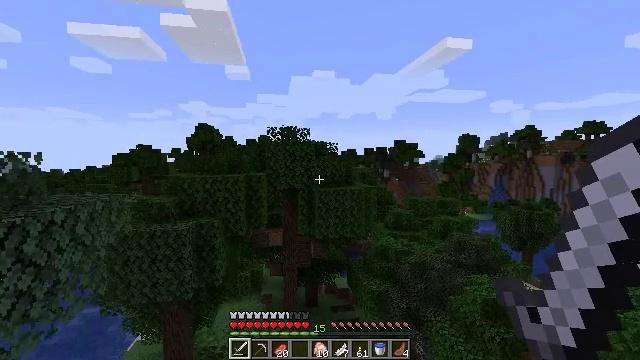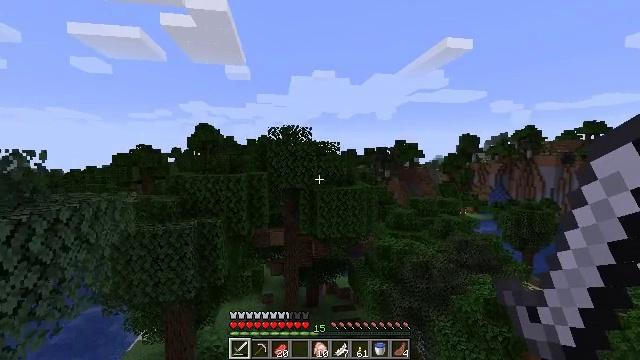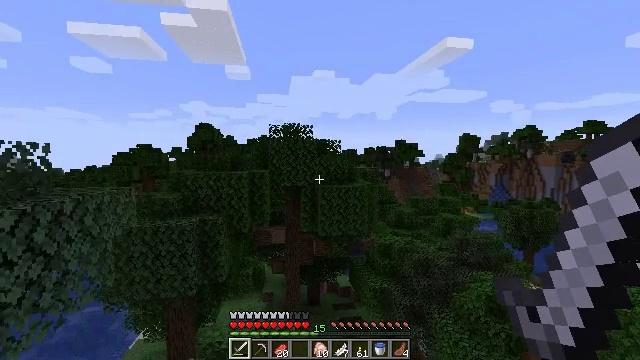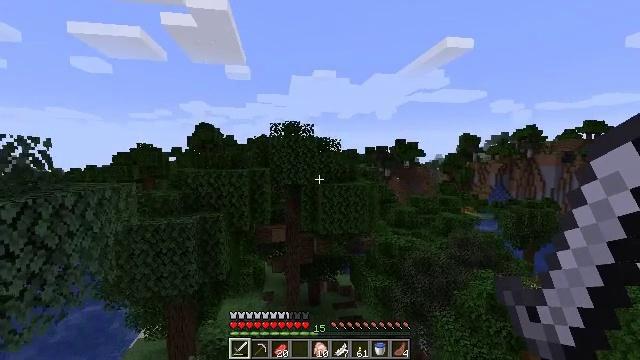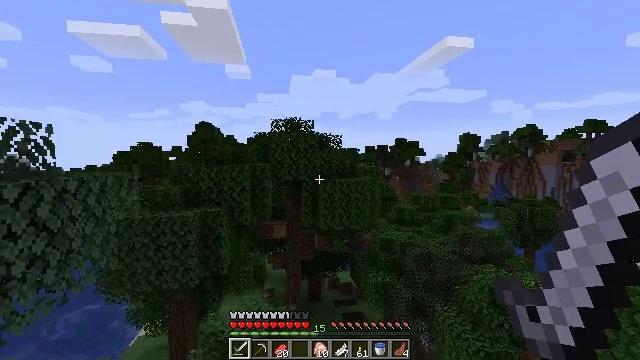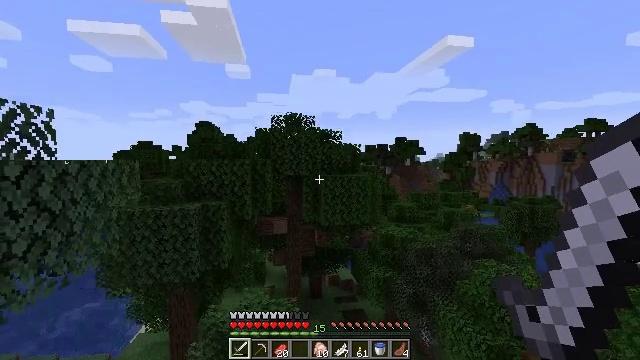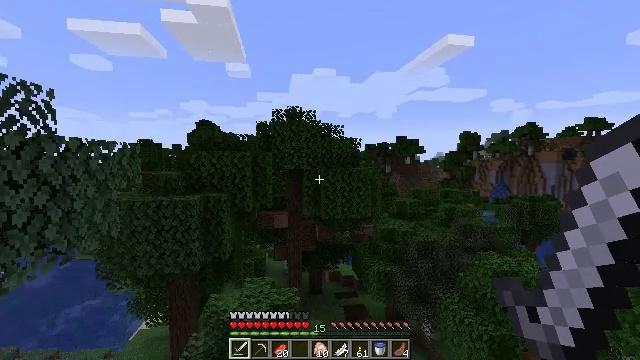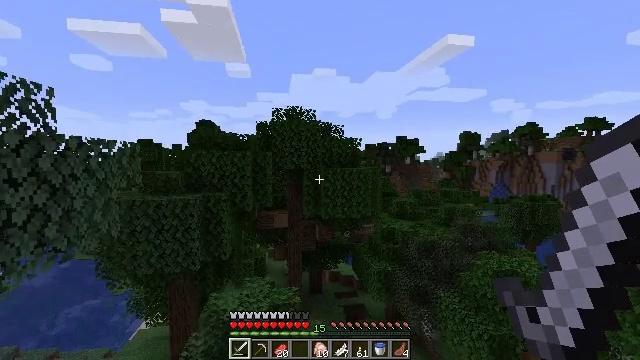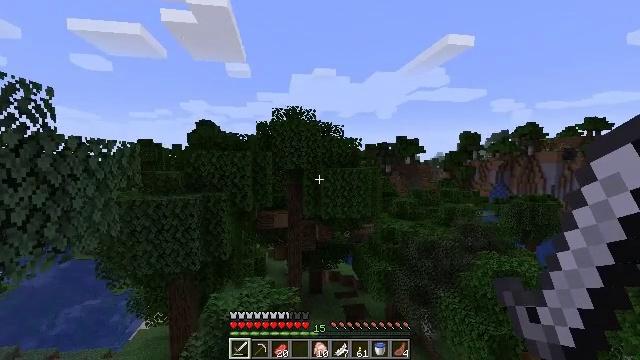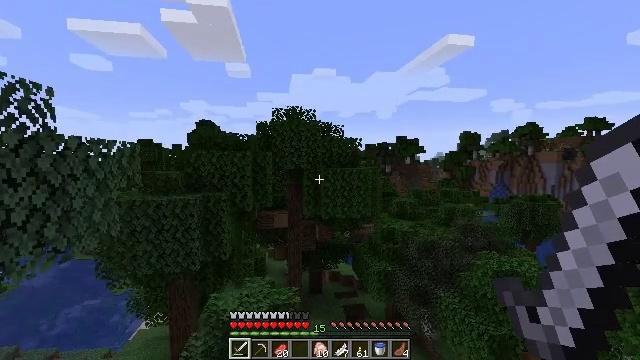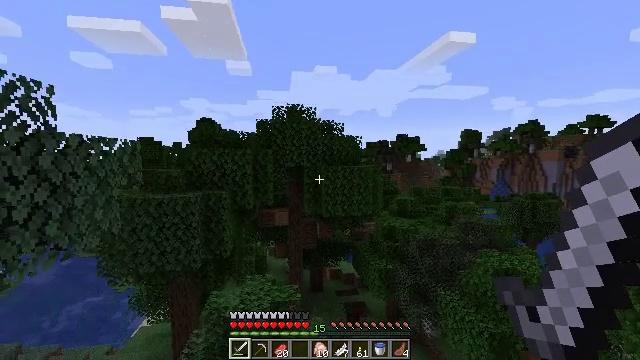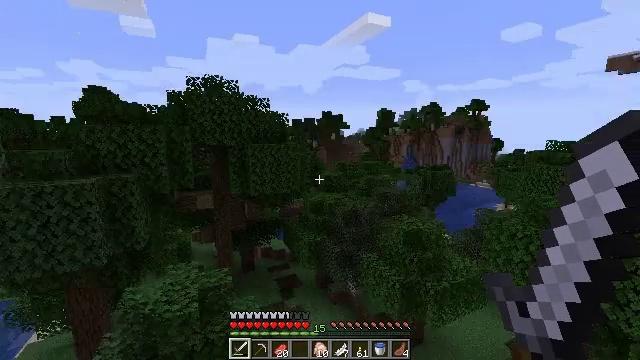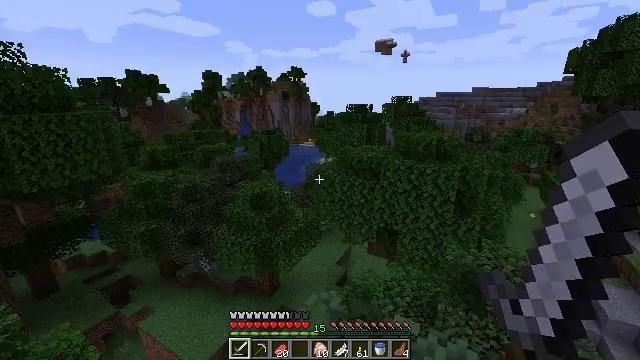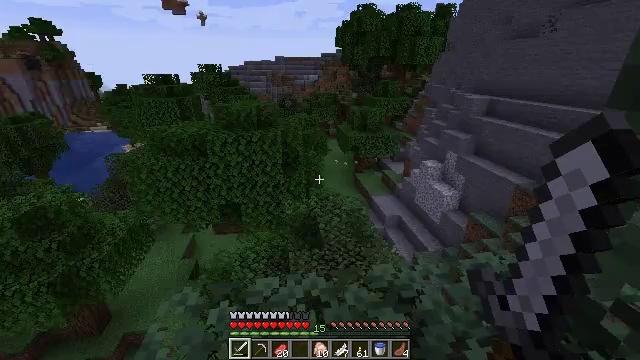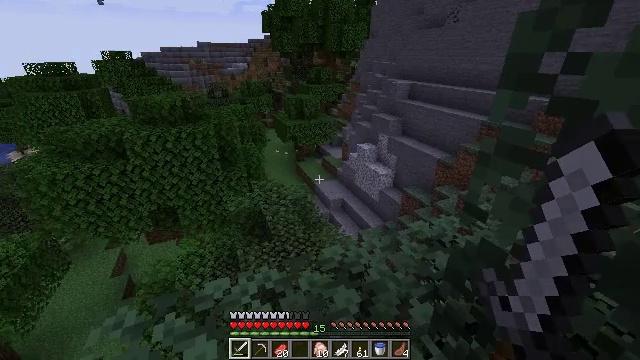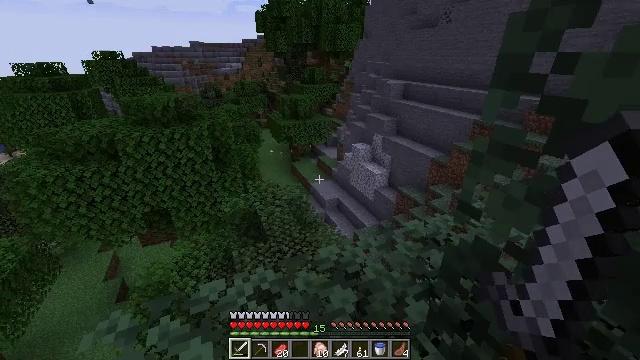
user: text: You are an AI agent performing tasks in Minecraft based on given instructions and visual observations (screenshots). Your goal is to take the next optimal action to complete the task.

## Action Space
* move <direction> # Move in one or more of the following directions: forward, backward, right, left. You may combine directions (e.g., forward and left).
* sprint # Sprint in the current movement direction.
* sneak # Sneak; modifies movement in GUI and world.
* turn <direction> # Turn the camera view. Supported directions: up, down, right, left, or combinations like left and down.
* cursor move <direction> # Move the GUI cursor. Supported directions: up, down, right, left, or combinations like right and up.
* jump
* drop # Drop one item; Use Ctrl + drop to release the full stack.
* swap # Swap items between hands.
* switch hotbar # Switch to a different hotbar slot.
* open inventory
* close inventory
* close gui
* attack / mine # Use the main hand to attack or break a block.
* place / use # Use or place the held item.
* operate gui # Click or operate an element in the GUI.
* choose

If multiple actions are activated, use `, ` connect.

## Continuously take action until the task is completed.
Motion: motion action
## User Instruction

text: Mine grass block from the ground.
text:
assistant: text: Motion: no_op
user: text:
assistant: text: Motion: no_op
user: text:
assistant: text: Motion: no_op
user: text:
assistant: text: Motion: no_op
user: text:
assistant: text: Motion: no_op
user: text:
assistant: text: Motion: no_op
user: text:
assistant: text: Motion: no_op
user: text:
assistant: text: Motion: no_op
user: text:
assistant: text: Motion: no_op
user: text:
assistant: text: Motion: no_op
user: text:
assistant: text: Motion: turn right and down
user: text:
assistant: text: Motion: turn right and down
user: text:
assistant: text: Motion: turn right and down
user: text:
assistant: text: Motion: turn right and down
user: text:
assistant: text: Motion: turn right
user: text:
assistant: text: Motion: no_op
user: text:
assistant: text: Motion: no_op
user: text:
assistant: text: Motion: no_op
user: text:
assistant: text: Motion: no_op
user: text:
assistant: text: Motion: move forward
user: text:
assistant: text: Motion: move forward, turn left
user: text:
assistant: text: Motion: move forward, turn left
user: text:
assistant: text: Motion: move forward, turn left
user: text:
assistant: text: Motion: move forward
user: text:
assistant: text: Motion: move forward
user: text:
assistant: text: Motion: move forward
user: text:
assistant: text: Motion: move forward
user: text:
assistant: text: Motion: move forward
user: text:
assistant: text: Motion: move forward, sprint, jump
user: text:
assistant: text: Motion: move forward, sprint, jump